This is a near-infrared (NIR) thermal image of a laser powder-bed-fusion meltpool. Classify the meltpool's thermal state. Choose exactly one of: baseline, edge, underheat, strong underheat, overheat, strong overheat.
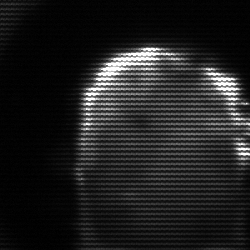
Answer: baseline